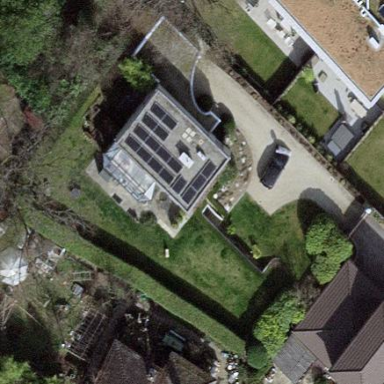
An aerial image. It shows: Garden surrounded by fence.